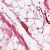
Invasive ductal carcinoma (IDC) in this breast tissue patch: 0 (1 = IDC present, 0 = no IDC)